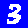
Digit: 3